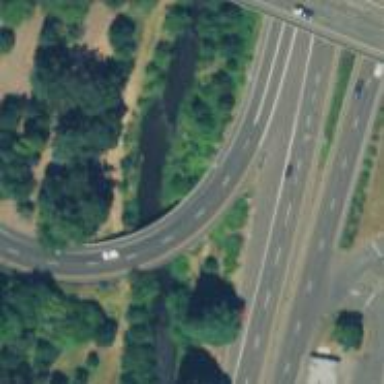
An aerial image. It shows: Trunk link highway.